Interaction volume radius: 10 \u00c5
Interaction volume height: 15 \u00c5
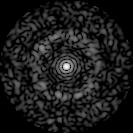
Disorder parameter: 0.8218